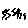
Label: zigzag